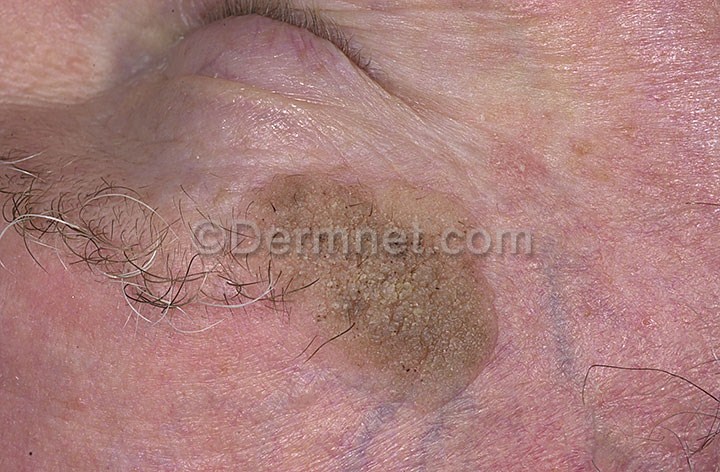
Disease: Seborrheic Keratoses and other Benign Tumors